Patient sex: M
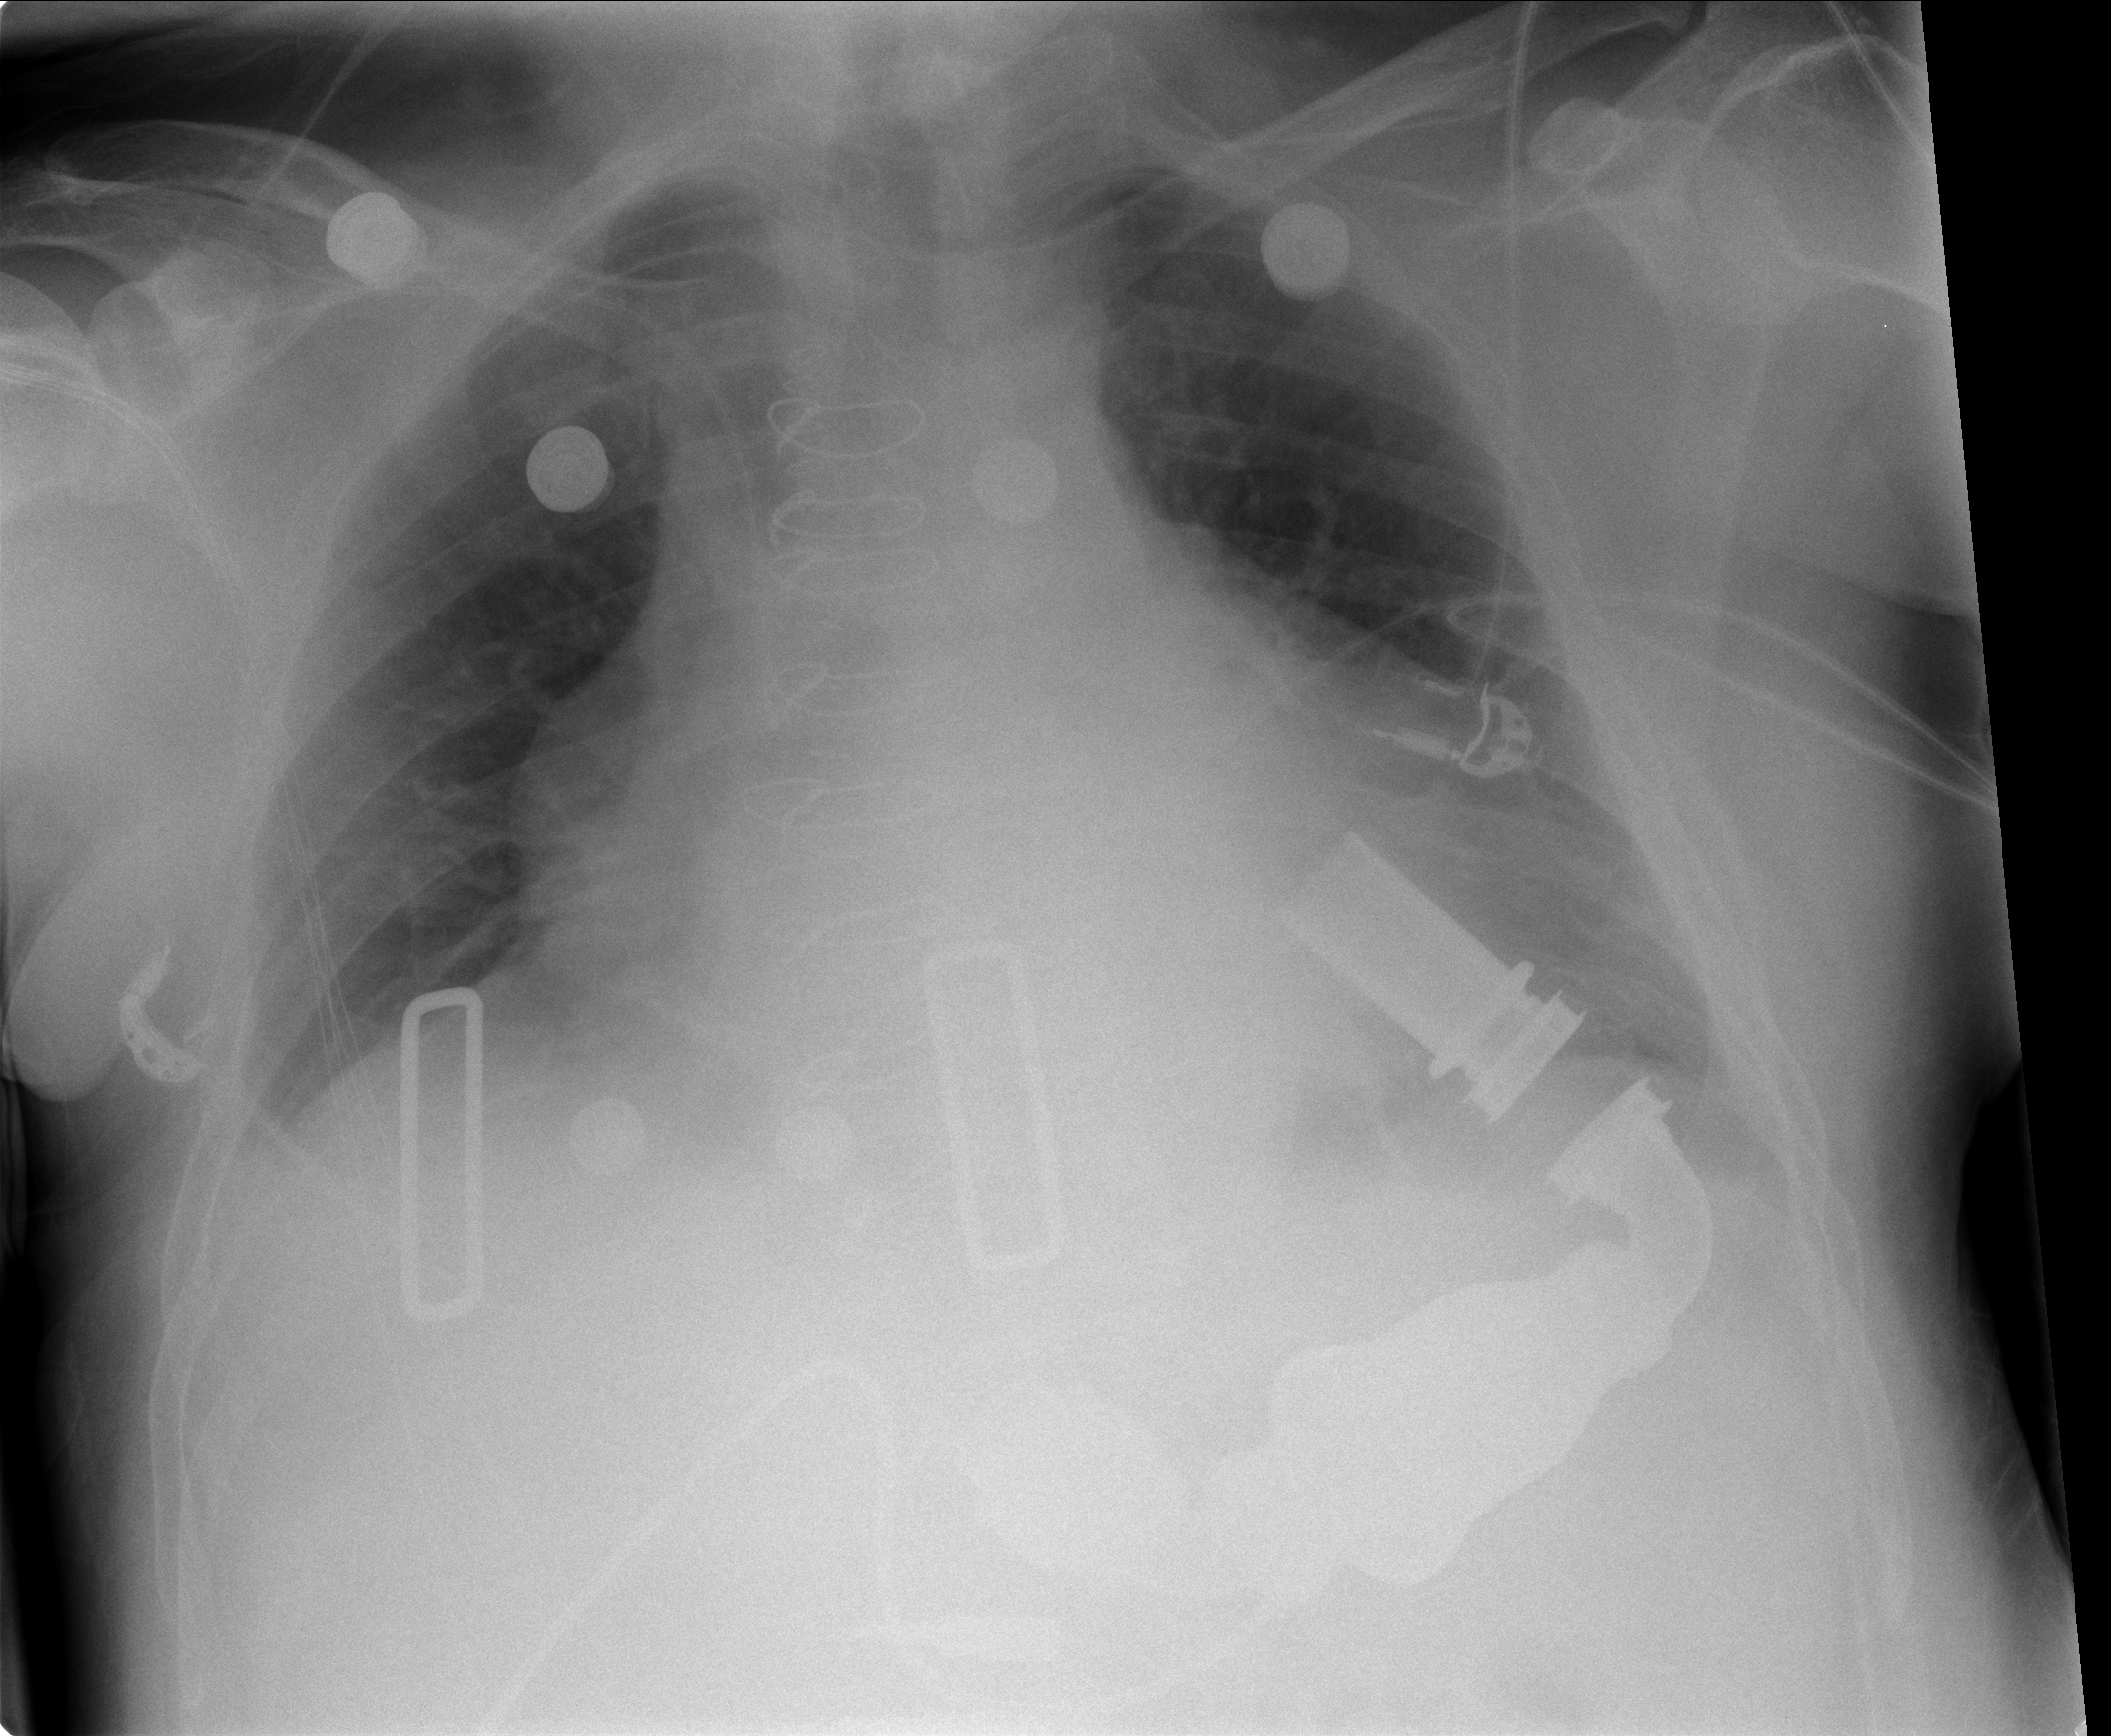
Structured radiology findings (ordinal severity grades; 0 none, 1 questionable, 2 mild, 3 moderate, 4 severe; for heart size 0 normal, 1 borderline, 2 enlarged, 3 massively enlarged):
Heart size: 2
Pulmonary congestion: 0
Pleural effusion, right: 2
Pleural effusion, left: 1
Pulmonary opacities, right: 0
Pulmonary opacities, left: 0
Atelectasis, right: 1
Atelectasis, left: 1